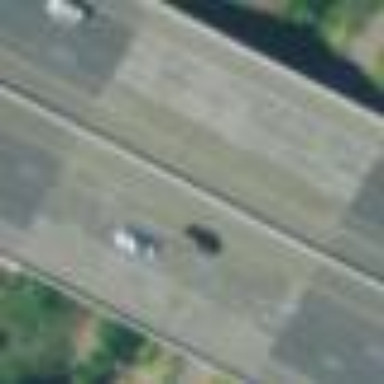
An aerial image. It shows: Bridge that is man-made.